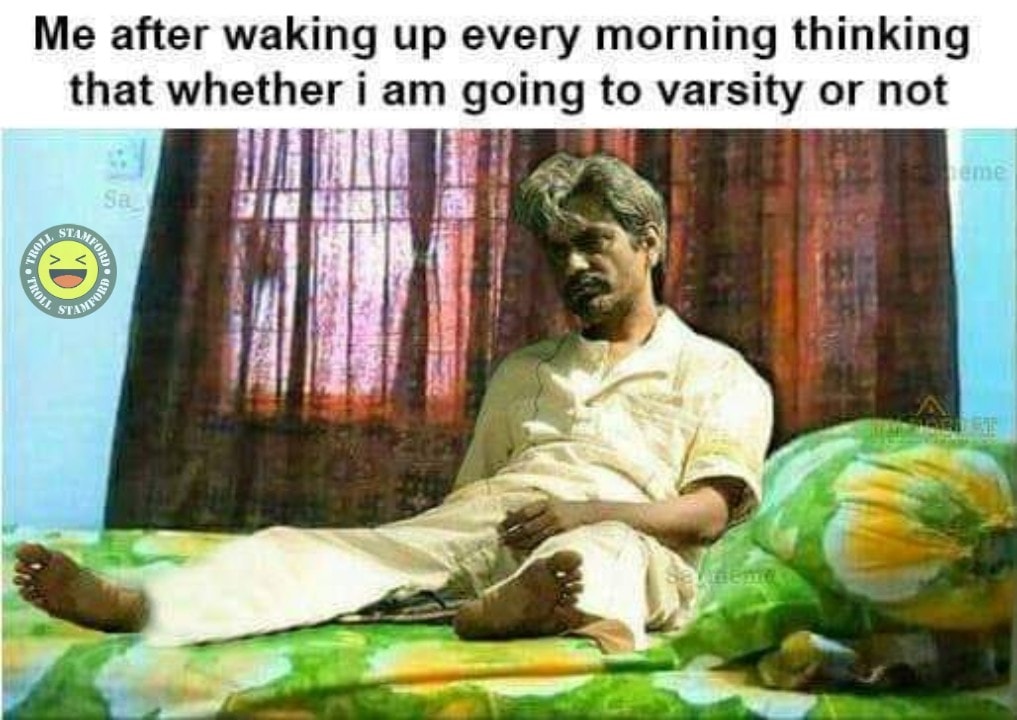
Caption: Me after waking up every morning thinking that whether i am going to varsity or not
Label: non-hate